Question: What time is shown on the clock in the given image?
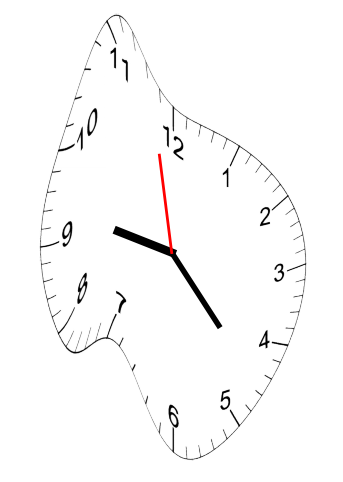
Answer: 09:22:58